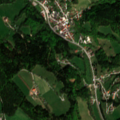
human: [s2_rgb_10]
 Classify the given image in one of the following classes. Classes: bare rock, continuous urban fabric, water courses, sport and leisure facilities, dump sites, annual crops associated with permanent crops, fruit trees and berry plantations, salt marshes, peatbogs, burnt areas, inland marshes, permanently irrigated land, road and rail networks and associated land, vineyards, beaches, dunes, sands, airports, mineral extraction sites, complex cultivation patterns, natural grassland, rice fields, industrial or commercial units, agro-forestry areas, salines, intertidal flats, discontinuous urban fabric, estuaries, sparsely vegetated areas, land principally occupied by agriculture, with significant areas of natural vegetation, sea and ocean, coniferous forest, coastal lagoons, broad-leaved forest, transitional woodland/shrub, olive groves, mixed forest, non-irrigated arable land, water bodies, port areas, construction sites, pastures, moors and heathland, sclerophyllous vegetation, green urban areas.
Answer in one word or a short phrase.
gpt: discontinuous urban fabric, pastures, complex cultivation patterns, land principally occupied by agriculture, with significant areas of natural vegetation, coniferous forest, mixed forest